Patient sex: M
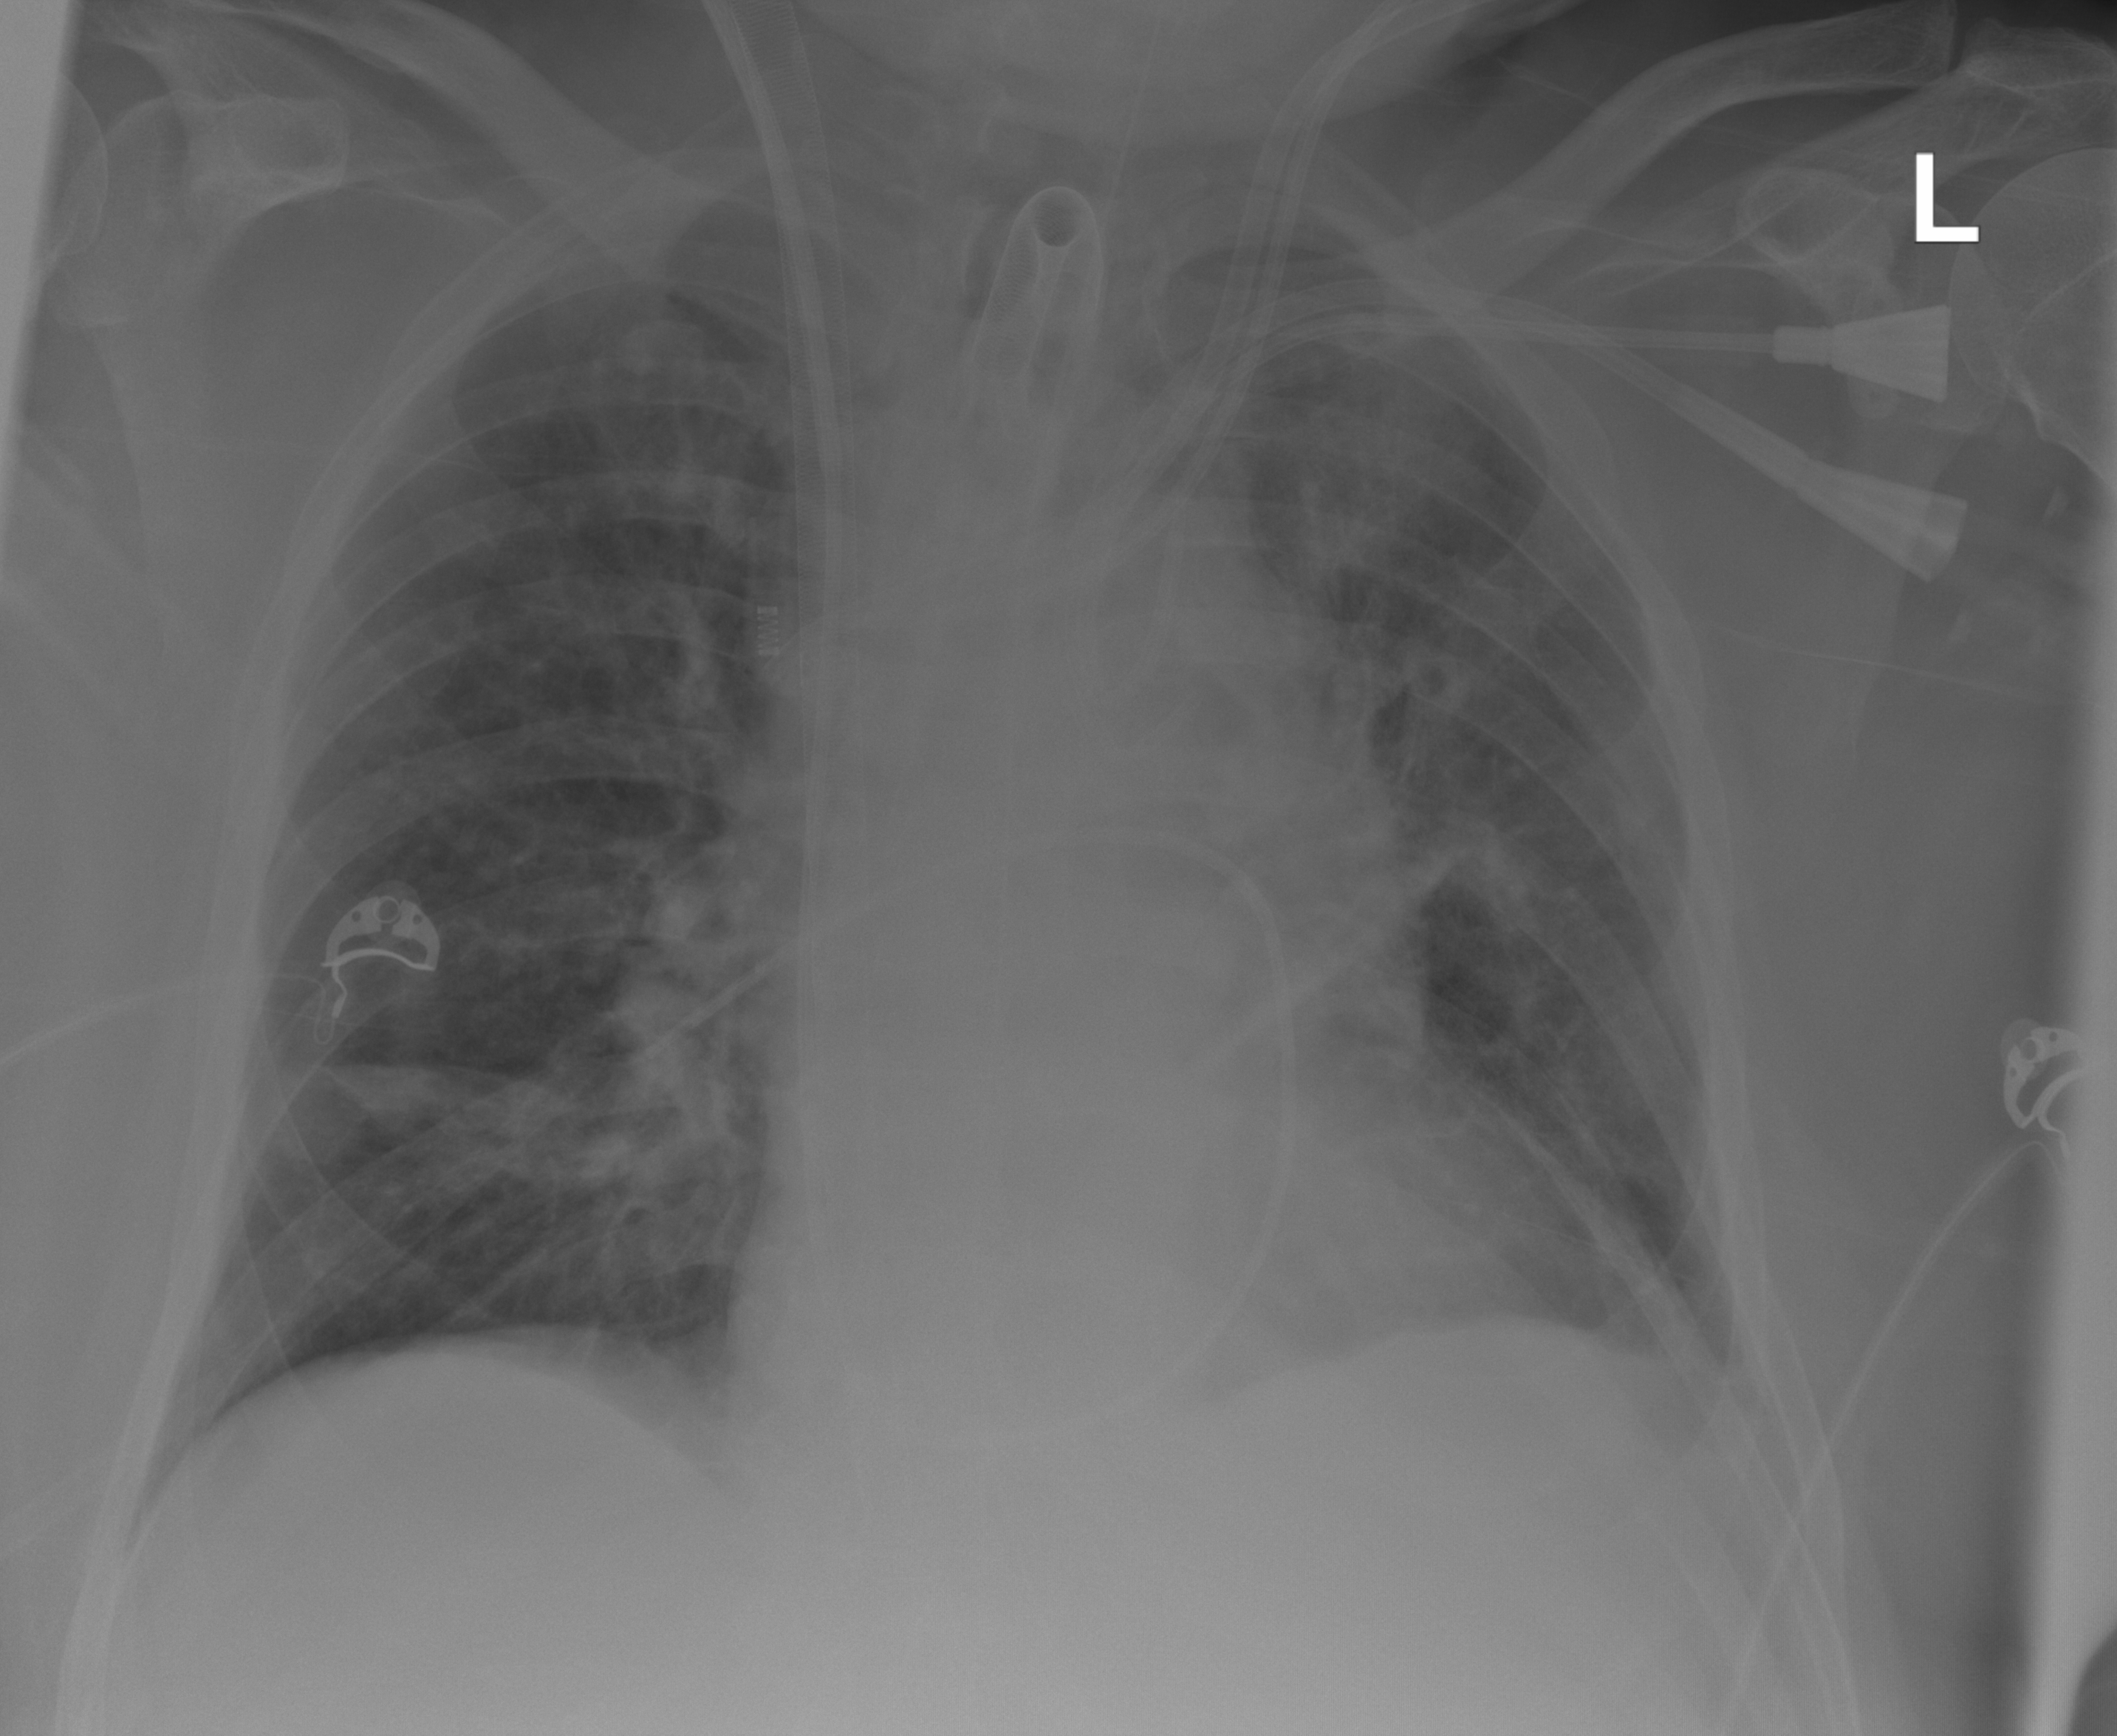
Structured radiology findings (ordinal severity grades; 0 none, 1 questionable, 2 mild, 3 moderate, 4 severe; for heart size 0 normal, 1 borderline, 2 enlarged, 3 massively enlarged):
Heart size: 0
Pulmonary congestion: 0
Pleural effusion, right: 0
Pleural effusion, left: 0
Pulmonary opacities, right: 0
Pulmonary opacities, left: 0
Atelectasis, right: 3
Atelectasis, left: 2